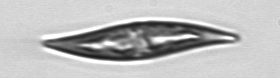
Label: Pleurosigma